Interaction volume radius: 10 \u00c5
Interaction volume height: 35 \u00c5
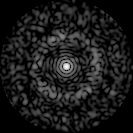
Disorder parameter: 0.8322